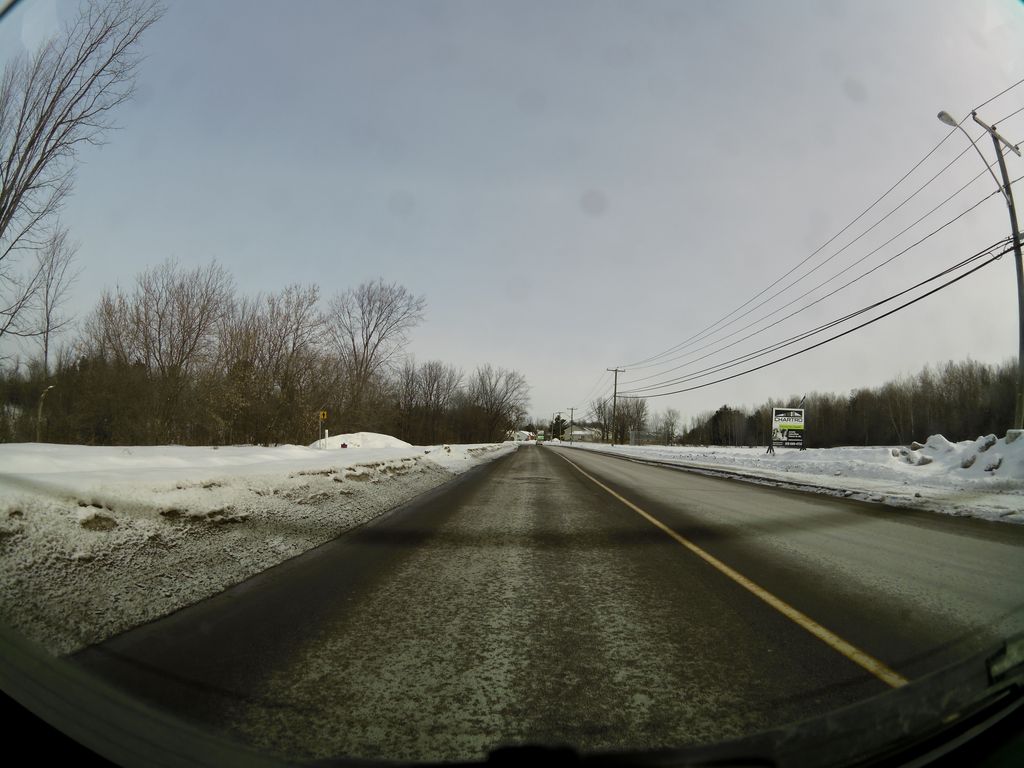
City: ottawa-gatineau